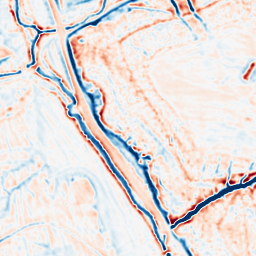
Category: multiscale
Decomposition family: dog_multiscale
Decomposition parameters: sigma_ratio: 1.4
n_scales: 3
base_sigma: 1
Upsampling method: quadratic
Upsampling parameters: scale: 2
Upsampling scale: 2